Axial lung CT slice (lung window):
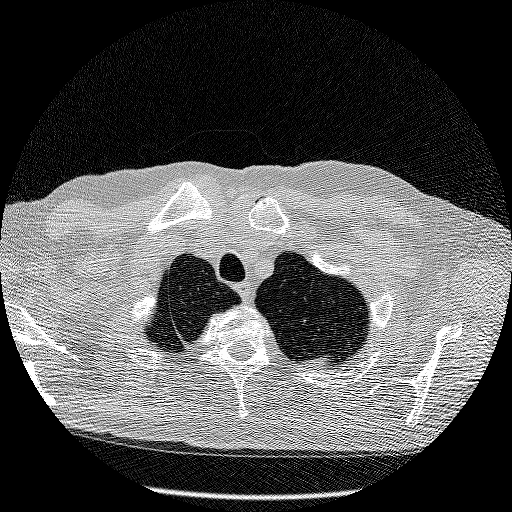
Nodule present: no